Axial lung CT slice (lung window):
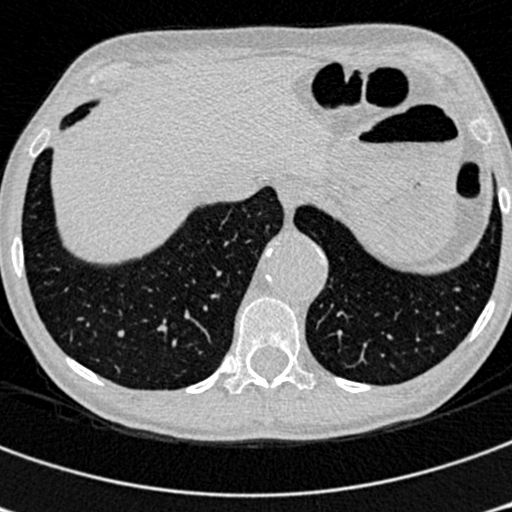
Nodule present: no